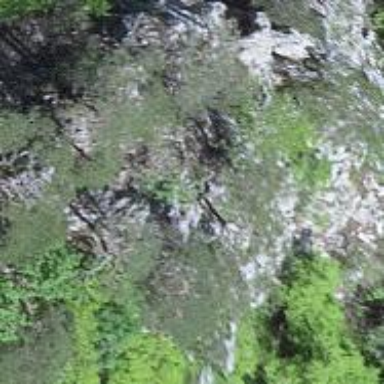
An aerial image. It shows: Cliff in nature.